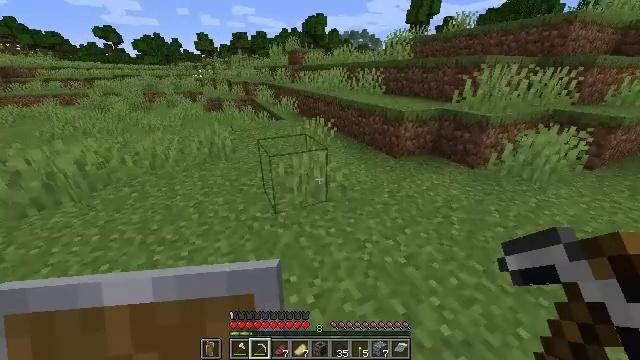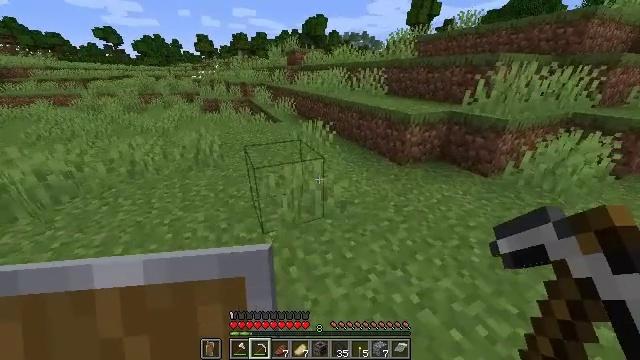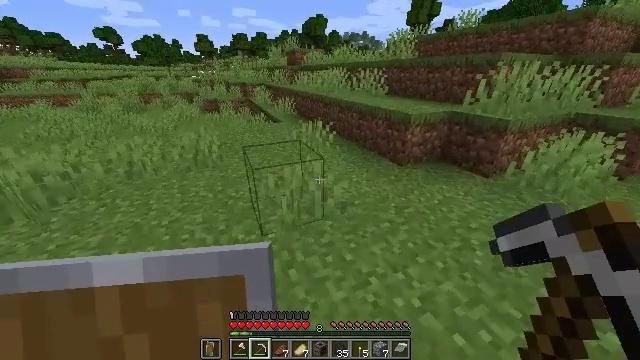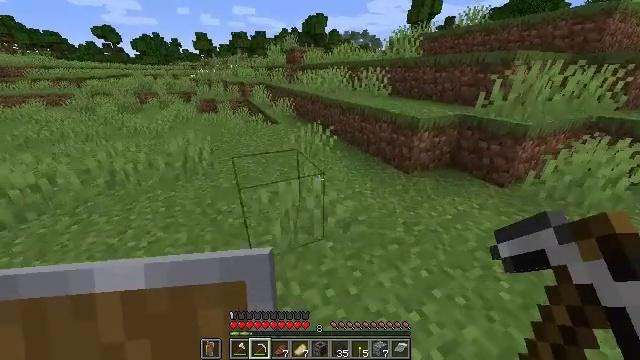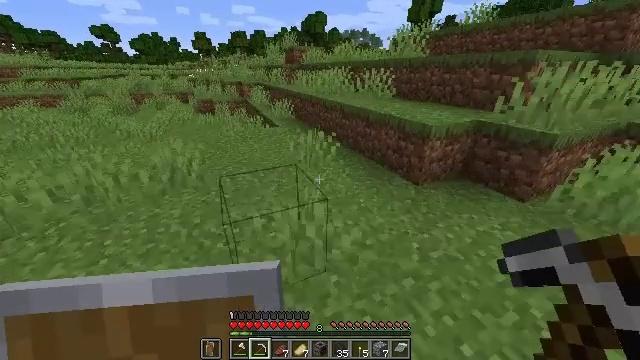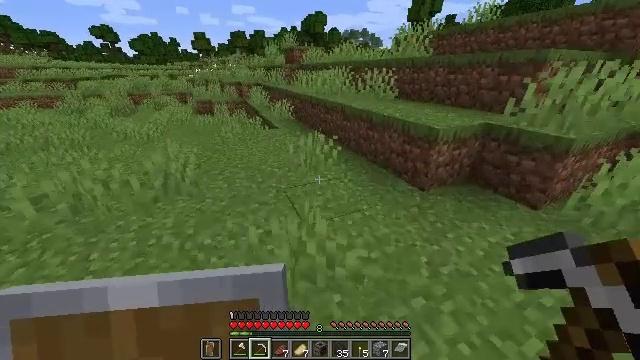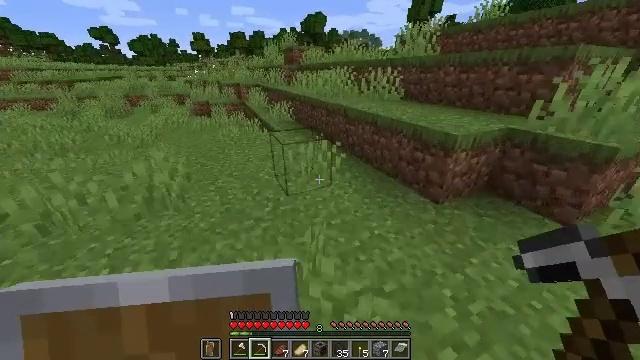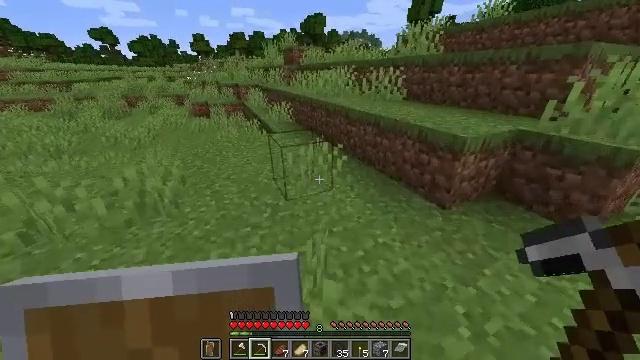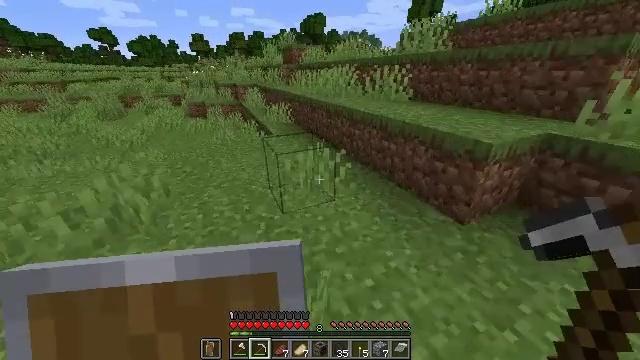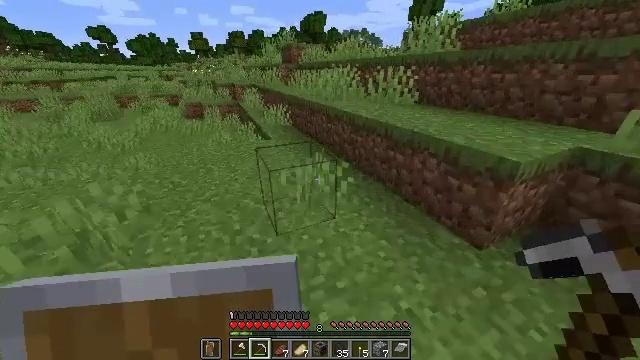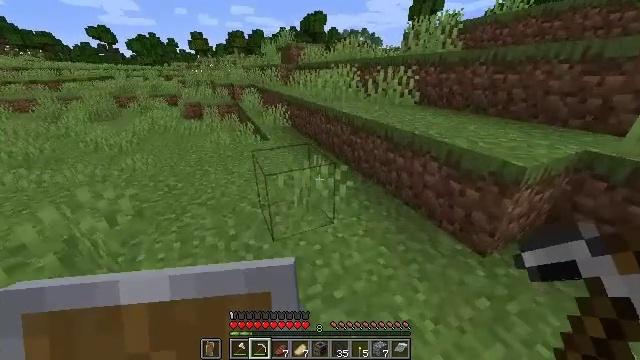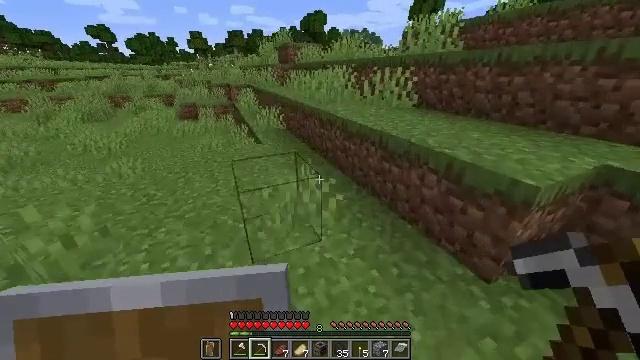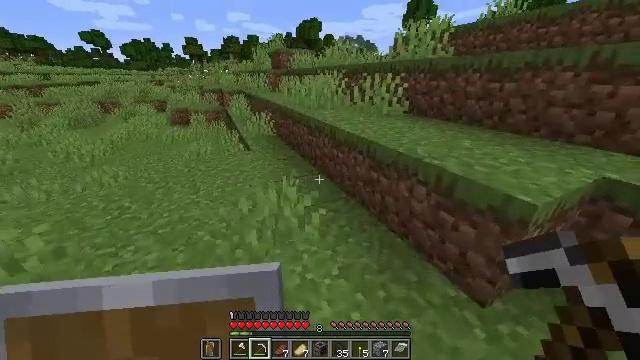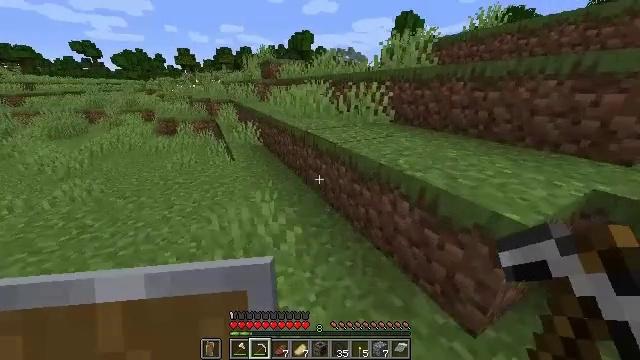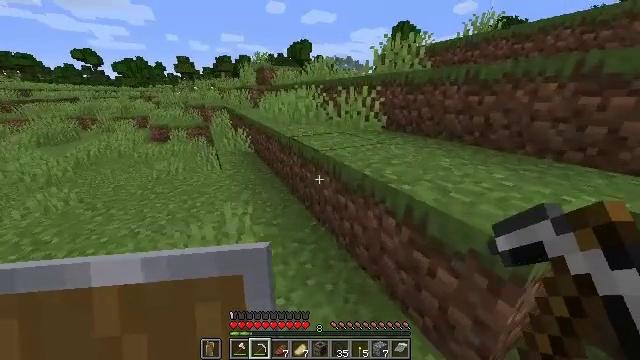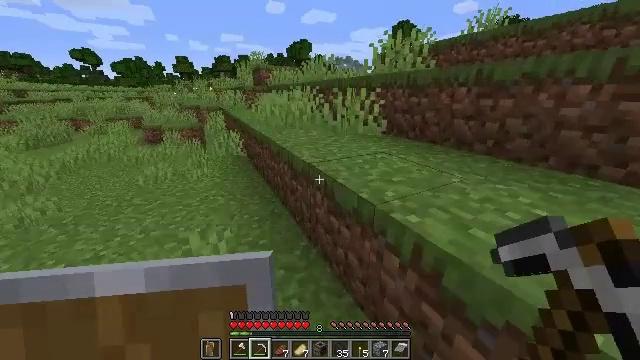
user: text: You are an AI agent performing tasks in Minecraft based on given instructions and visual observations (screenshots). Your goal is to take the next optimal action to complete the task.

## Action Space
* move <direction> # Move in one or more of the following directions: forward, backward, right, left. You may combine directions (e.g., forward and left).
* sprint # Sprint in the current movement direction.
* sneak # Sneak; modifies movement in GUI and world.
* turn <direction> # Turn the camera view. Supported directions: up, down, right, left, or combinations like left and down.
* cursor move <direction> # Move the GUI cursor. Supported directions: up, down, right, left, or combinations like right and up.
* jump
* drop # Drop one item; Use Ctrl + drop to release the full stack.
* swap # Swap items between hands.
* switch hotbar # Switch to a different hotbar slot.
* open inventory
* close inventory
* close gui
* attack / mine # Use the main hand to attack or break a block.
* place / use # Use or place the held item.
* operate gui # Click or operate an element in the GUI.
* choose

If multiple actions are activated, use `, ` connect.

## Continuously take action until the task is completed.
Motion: motion action
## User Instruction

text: Break oak leaves from the trees.
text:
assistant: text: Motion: move forward
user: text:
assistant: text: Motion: move forward
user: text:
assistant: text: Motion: move forward
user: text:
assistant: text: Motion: move forward
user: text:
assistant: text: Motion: move forward
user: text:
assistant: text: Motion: move forward
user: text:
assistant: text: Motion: move forward
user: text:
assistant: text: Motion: move forward
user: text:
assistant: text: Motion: move forward
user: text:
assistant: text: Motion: move forward and move right
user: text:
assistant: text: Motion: move forward and move right
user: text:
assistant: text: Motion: move forward and move right, turn right and up
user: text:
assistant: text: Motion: move forward and move right, turn right and up
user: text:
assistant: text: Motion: move forward, turn up
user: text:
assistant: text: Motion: move forward
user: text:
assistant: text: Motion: move forward, jump
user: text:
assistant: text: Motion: move forward, jump
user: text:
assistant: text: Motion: move forward, jump
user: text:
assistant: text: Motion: move forward, jump
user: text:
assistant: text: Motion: move forward, jump
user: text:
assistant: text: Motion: move forward, jump
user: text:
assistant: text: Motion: move forward, jump
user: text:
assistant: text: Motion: move forward, jump
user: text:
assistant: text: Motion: move forward
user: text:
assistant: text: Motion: move forward
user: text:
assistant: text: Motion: move forward
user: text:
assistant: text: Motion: move forward
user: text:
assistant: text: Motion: move forward, jump
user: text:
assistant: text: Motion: move forward, jump
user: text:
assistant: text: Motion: move forward, jump